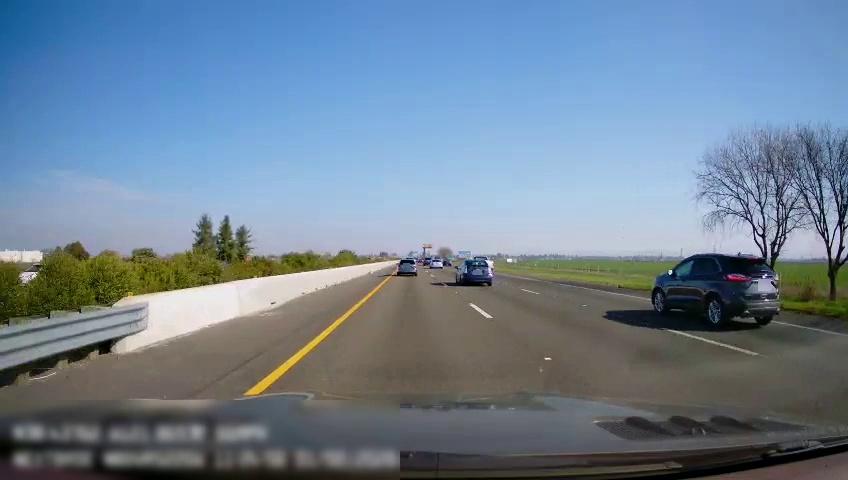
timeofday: Day
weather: Sunny
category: Drivable Space
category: Vehicles | Car
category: Vehicles | SUV
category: Vehicles | Truck
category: Vehicles | Car
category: Vehicles | Car
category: Vehicles | SUV
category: Lanes | Current Lane
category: Lanes | Current Lane
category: Lanes | Alternate Lane
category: Lanes | Alternate Lane